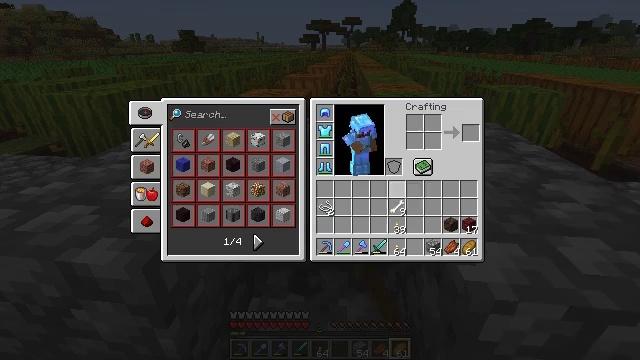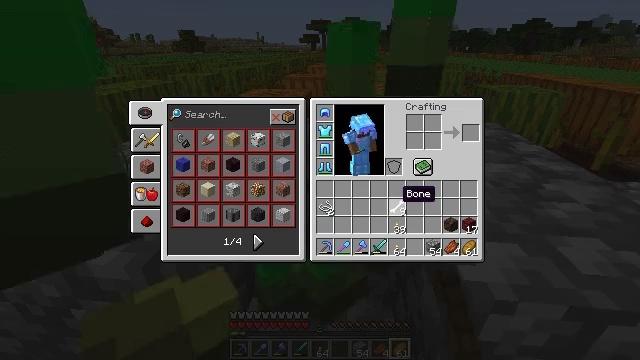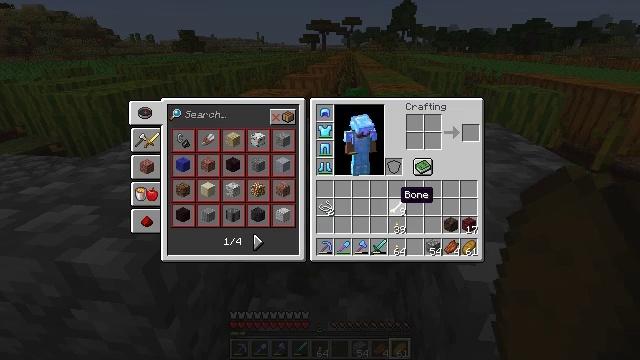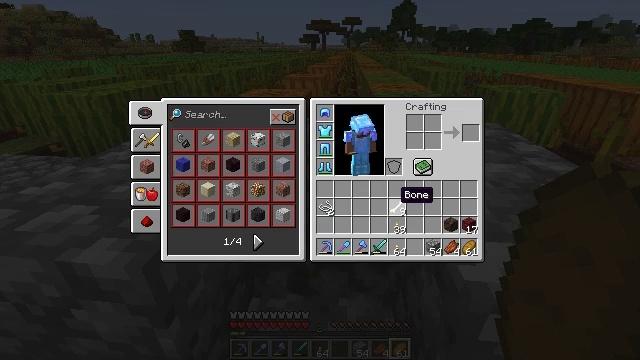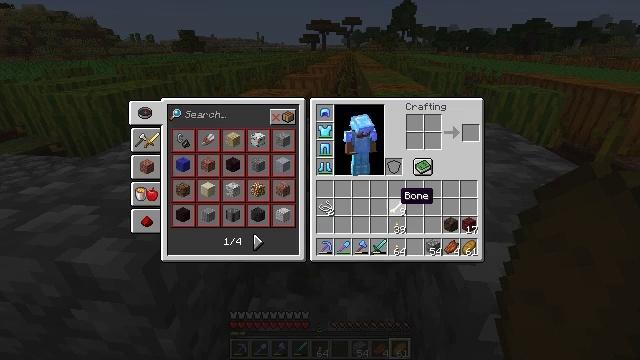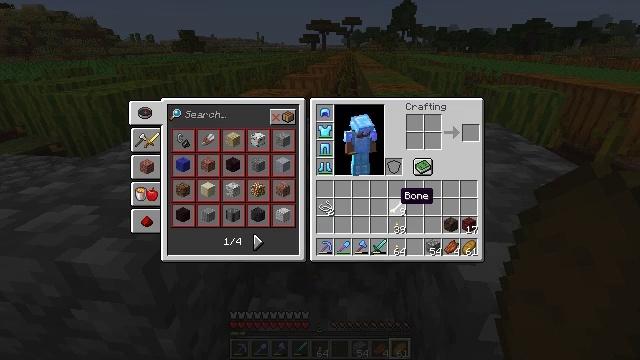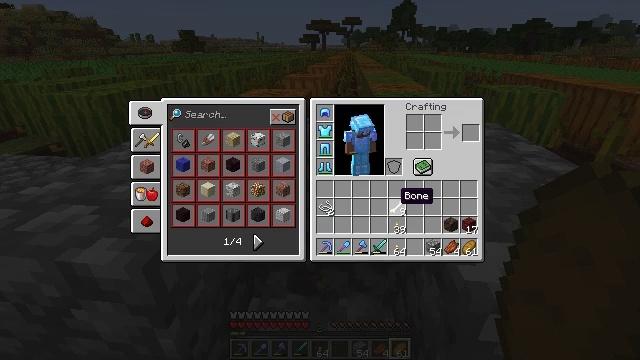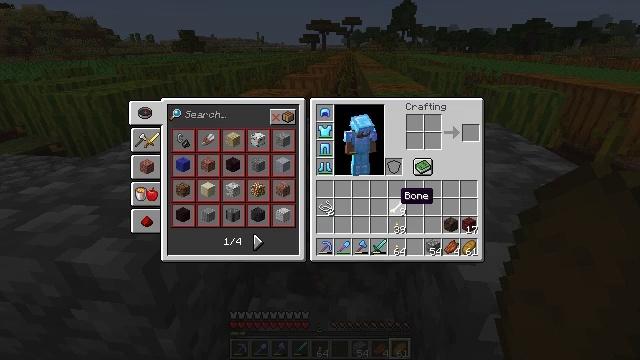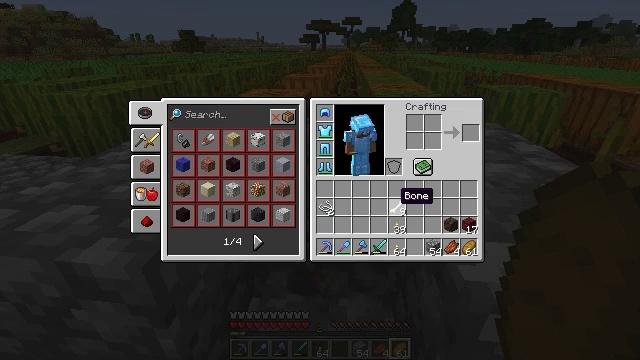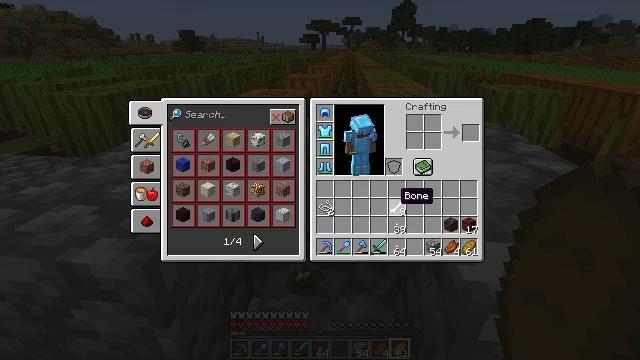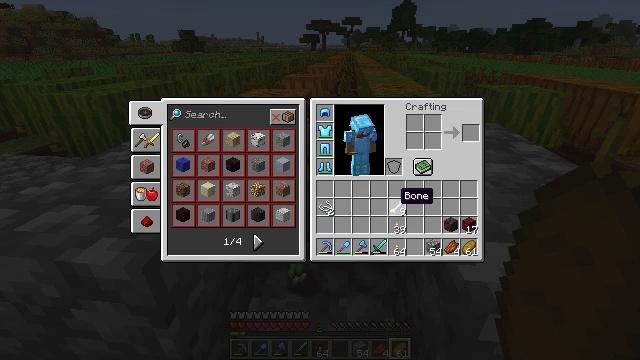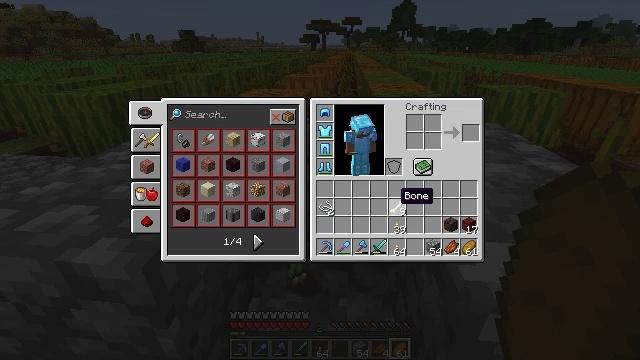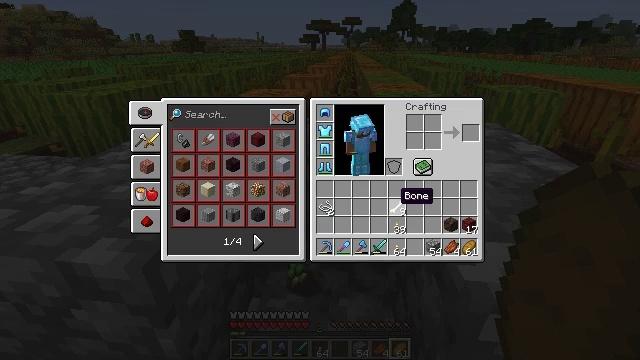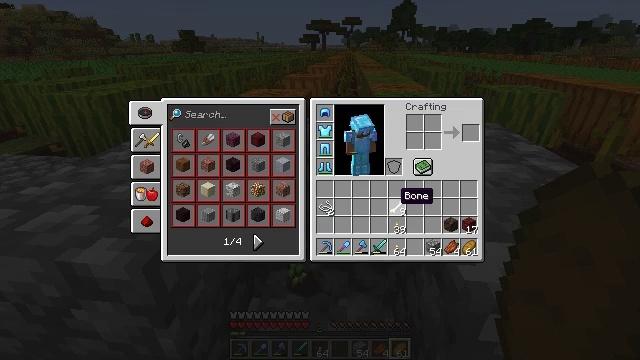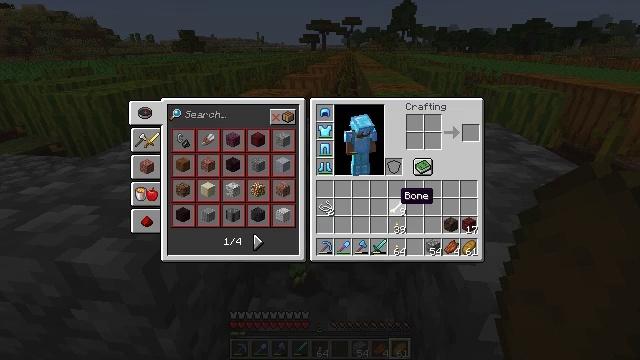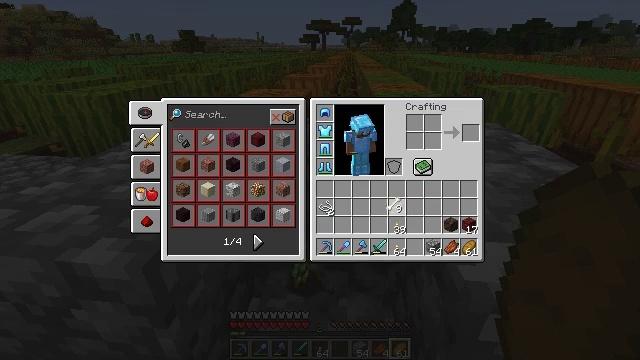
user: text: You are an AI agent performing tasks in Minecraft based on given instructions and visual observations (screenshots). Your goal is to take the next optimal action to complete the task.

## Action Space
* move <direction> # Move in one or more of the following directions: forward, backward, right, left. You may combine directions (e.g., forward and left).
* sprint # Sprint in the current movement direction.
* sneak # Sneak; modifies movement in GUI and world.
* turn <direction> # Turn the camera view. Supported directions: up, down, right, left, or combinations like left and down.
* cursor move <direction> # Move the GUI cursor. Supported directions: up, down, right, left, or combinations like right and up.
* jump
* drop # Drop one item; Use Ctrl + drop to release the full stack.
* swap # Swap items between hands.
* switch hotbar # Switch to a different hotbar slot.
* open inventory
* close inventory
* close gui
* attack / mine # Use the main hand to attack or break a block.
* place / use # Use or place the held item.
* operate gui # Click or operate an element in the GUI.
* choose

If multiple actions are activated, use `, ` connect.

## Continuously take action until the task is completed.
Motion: motion action
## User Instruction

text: Remove a bone from the inventory.
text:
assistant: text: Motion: open gui
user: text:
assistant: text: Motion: no_op
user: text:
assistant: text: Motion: no_op
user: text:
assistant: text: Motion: no_op
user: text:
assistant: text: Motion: no_op
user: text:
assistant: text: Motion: no_op
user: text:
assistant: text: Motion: no_op
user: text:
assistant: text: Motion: no_op
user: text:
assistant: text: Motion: no_op
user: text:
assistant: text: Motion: no_op
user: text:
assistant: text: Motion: no_op
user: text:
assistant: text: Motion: no_op
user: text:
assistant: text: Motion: no_op
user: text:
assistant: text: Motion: no_op
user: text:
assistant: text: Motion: operate gui
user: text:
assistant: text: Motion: operate gui
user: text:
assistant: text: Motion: cursor move right
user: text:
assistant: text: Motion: cursor move right and up
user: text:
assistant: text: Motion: cursor move right and up
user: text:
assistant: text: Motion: cursor move right
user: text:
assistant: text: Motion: no_op
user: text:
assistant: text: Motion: no_op
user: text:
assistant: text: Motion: no_op
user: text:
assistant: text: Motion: no_op
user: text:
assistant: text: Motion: no_op
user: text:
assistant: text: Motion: no_op
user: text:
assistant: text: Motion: no_op
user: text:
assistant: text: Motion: no_op
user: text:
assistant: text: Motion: no_op
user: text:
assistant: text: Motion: no_op